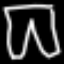
Label: pants